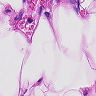
Metastatic tissue present: no